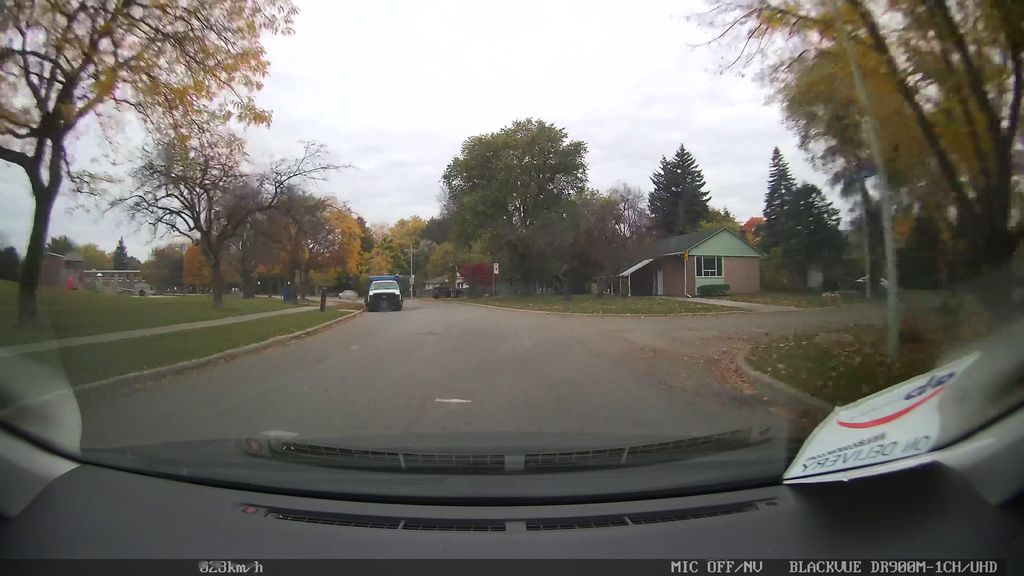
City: toronto